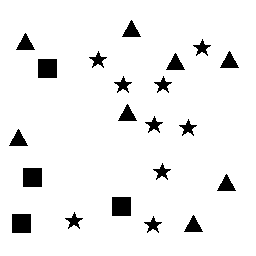
Squares: 4
Triangles: 8
Stars: 9
Total shapes: 21